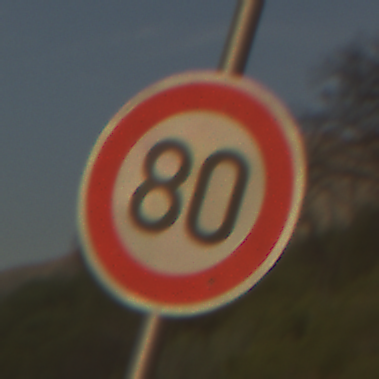
Verkehrszeichen: Geschwindigkeit80
Umgebung: Outdoor, Nature
Tageszeit: SunriseSunset
Wetter: PartlyCloudy
Licht: Natural
Jahreszeit: NotSpecified
Kontrast: MediumContrast